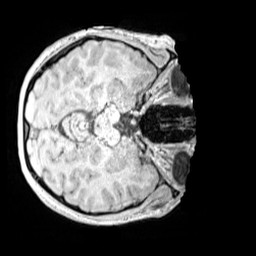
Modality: MP2RAGE
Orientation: axial
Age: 12
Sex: female
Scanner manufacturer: siemens
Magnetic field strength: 3 T
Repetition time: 4 s
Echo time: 0.00299 s